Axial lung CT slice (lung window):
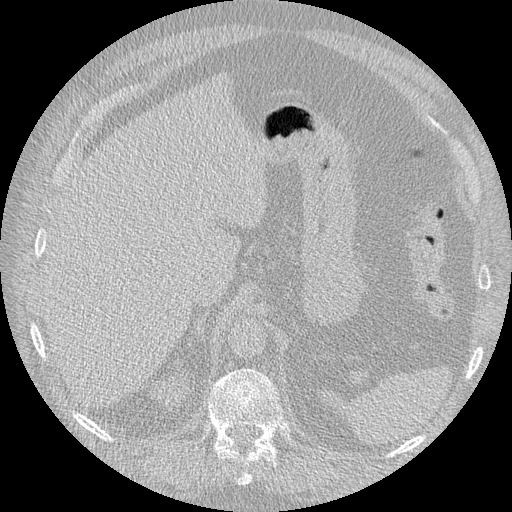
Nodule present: no